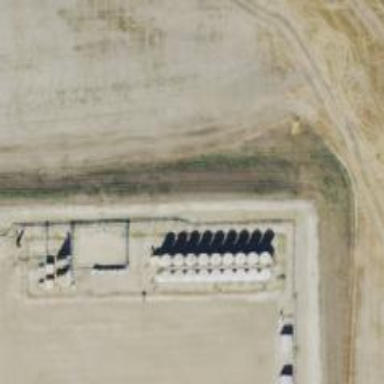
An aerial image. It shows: Storage tank that is man-made.